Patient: sex M, age 51
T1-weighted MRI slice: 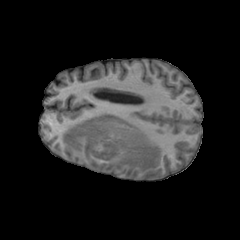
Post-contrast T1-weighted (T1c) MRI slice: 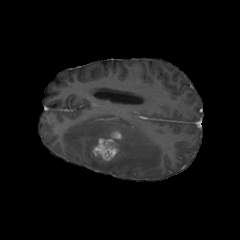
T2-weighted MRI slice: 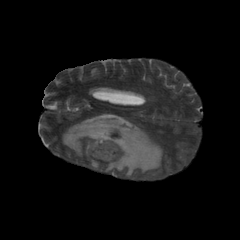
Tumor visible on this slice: yes
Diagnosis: Glioblastoma, IDH-wildtype
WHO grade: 4